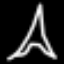
Label: The Eiffel Tower